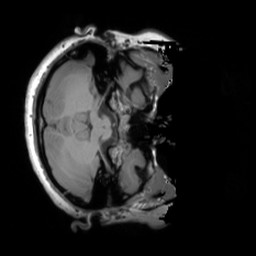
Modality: T1w
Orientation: axial
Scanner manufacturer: siemens
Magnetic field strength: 3 T
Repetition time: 1.9 s
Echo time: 0.00267 s